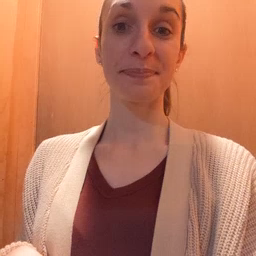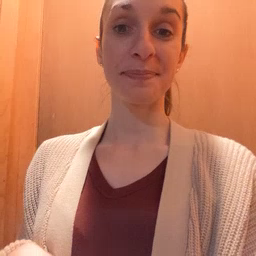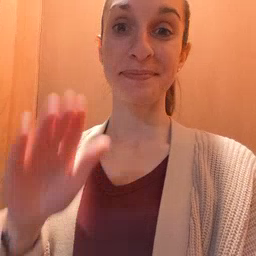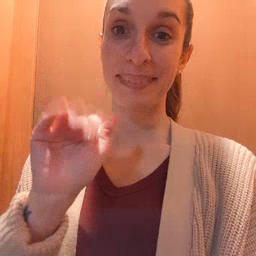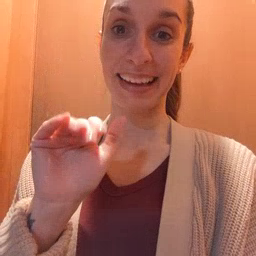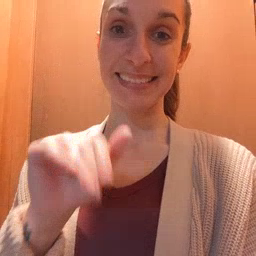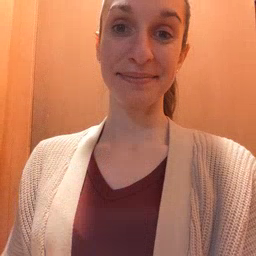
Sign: bye